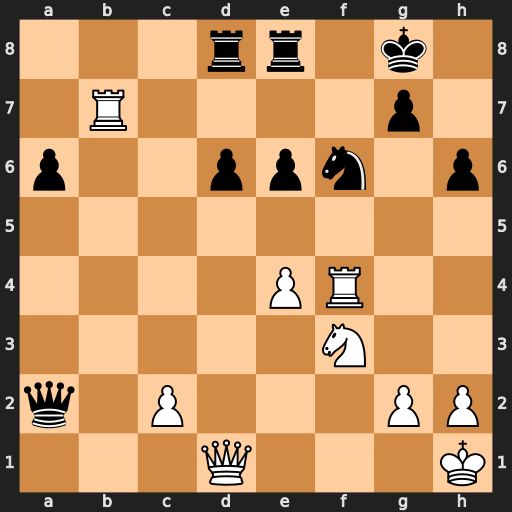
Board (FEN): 3rr1k1/1R4p1/p2ppn1p/8/4PR2/5N2/q1P3PP/3Q3K
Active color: w
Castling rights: -
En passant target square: -
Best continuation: Rxf6 Rb8 Rff7 Rxb7 Rxb7